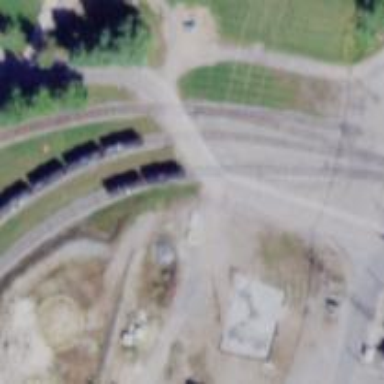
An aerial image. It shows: Railway level crossing.